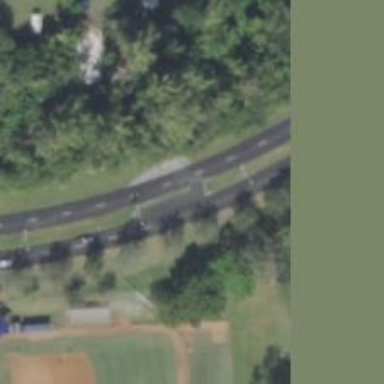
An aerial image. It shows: Tertiary_link road with asphalt surface.